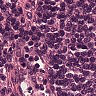
Metastatic tissue present: no